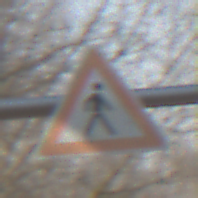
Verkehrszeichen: FussgaengerLinks
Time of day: MorningAfternoon
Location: Outdoor (Nature)
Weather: Clear
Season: Winter
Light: Natural